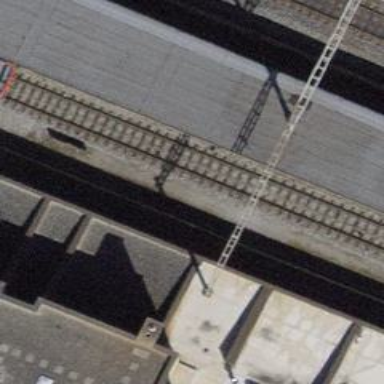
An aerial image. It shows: Public transport stop position along the railway.